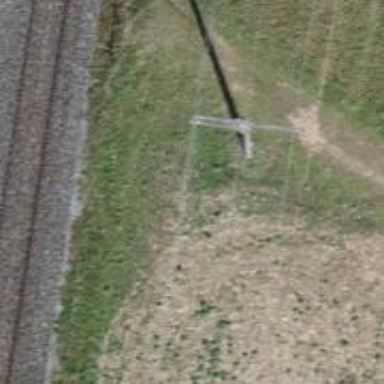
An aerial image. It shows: Straight power pole with straight line management system.